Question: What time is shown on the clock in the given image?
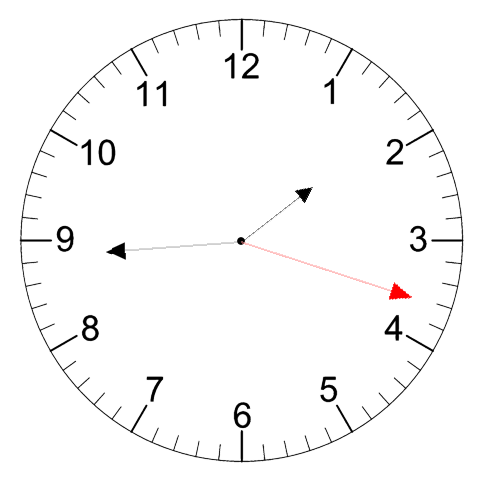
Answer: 01:44:18